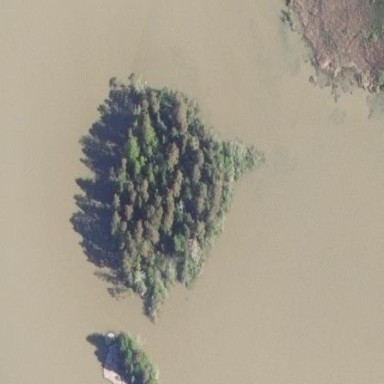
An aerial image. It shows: Islet.